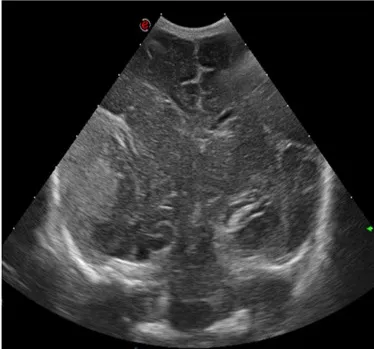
CUS and MRI brain findings of case 3. (A) cUS coronal view, showing a right-sided echogenic extra-axial lesion, presumably subdural and temporally located, with midline shift.
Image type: radiology (mri)